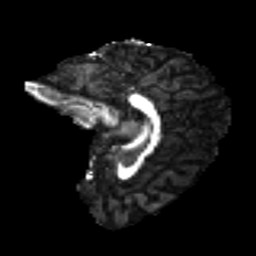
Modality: FA
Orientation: sagittal
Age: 22
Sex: female
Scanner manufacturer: ge
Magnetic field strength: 3 T
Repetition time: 7.8 s
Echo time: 0.0607 s